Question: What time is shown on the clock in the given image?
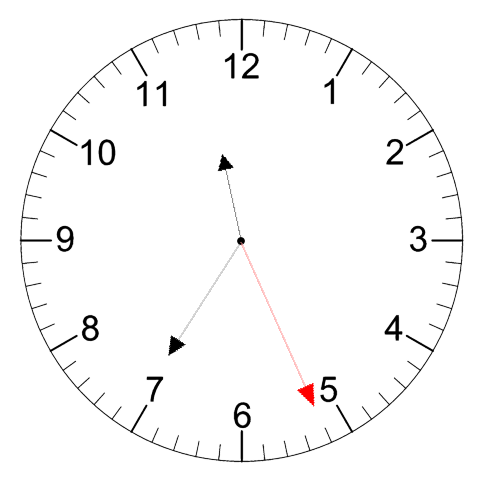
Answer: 11:35:26